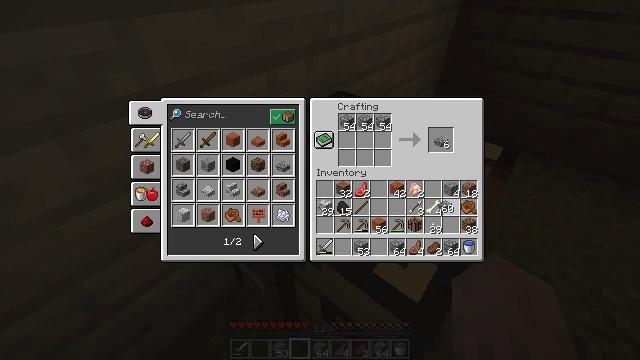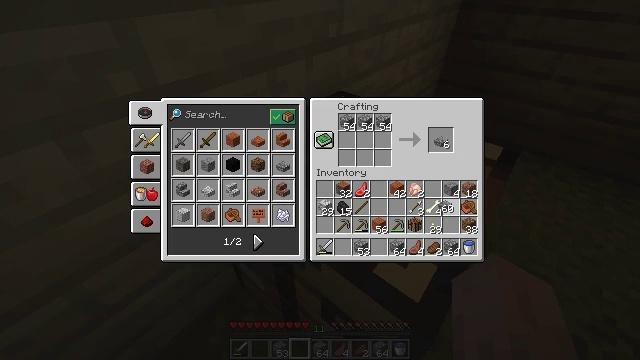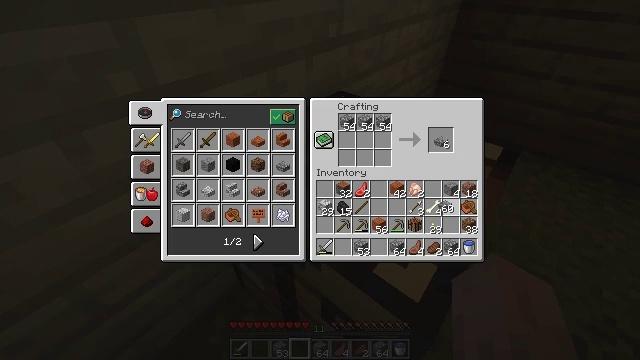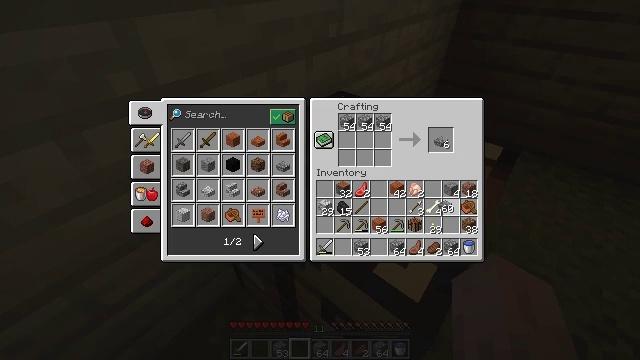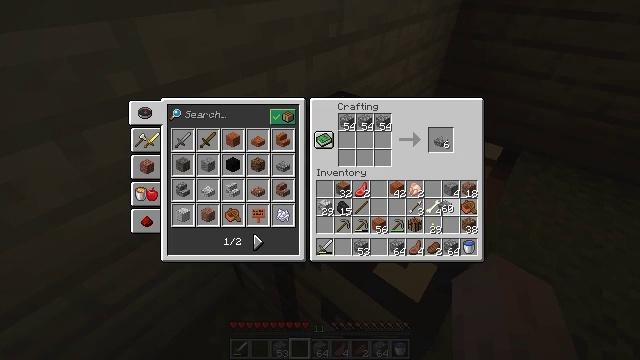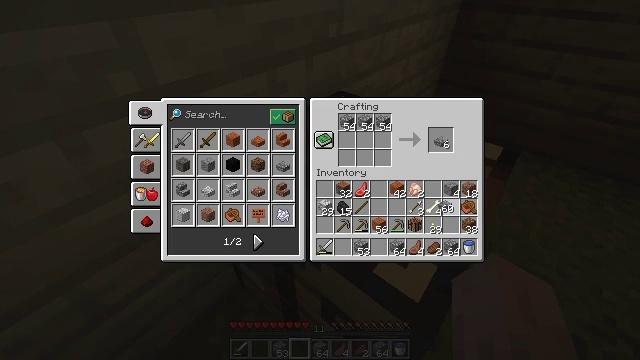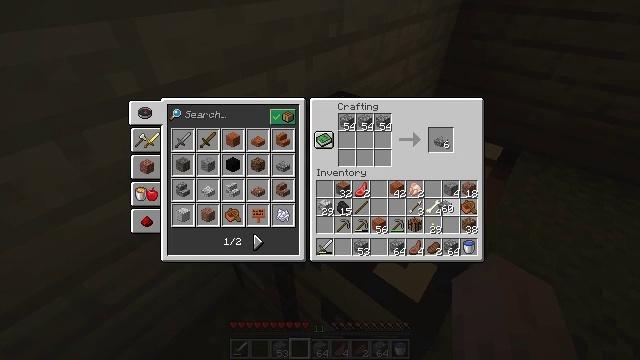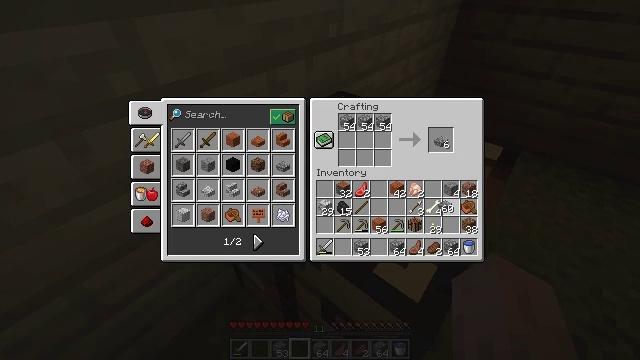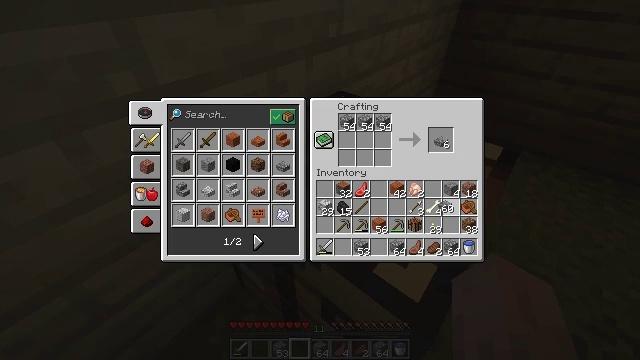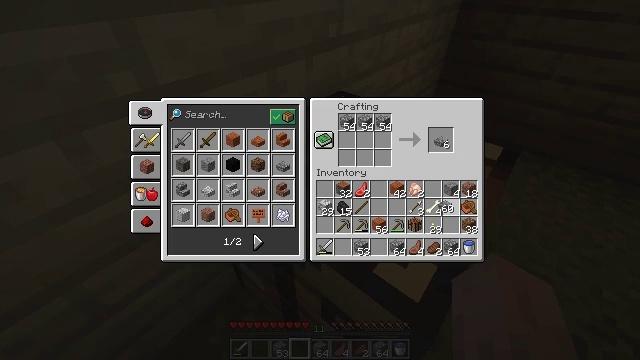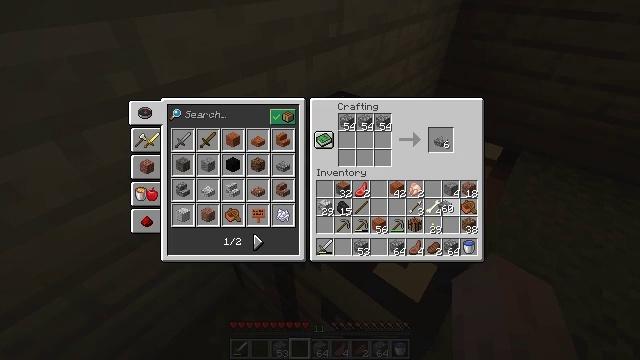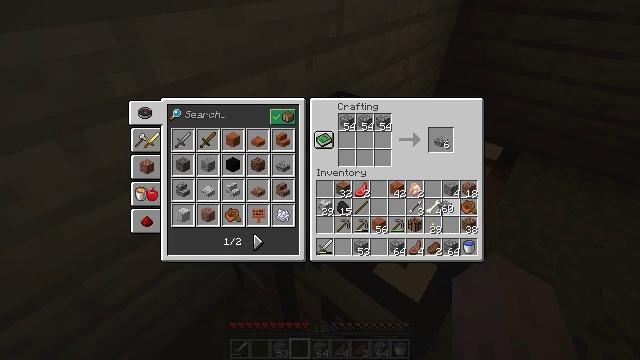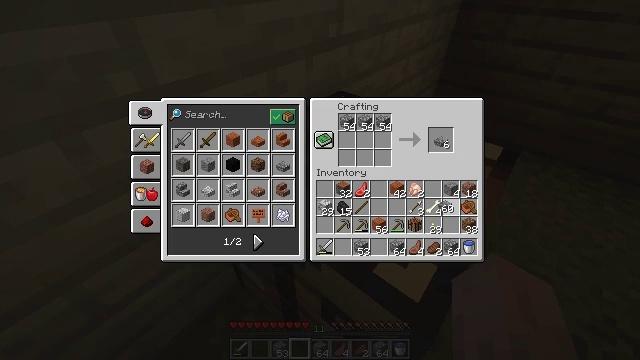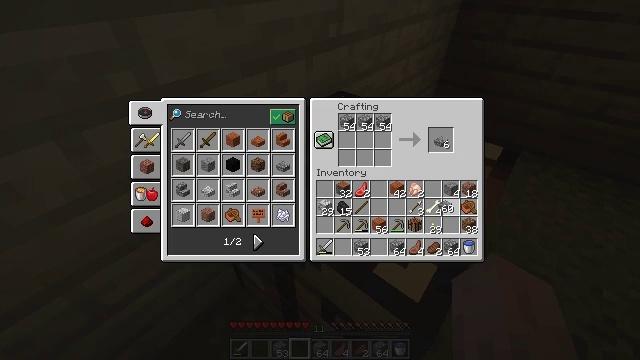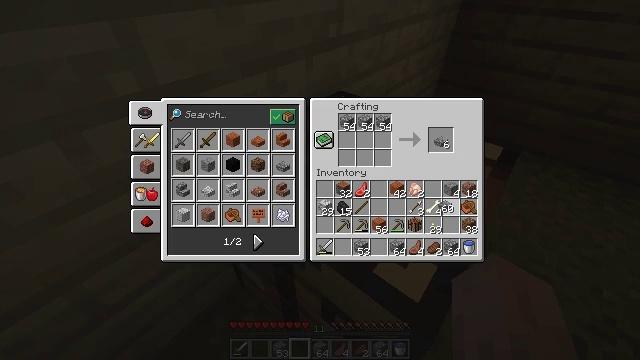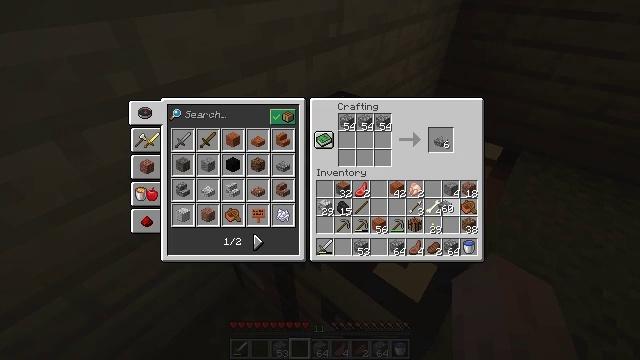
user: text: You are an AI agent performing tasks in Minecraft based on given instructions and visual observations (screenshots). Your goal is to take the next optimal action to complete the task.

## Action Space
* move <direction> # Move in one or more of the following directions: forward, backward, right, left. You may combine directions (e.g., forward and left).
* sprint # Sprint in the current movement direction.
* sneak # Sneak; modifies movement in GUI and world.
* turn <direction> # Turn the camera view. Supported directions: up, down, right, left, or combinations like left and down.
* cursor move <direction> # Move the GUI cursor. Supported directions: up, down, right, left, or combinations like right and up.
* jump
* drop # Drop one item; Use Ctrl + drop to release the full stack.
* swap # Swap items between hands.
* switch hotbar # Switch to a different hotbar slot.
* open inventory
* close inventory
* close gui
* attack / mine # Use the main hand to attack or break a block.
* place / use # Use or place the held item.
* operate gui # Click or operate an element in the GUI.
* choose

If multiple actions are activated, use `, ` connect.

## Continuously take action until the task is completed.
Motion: motion action
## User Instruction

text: Make a cobblestone slab using the crafting table.
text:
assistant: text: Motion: no_op
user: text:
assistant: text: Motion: no_op
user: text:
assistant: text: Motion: no_op
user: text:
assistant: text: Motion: no_op
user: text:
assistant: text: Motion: no_op
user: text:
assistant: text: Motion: no_op
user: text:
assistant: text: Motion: no_op
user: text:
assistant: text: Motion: no_op
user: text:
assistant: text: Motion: no_op
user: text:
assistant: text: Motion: no_op
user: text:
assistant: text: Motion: no_op
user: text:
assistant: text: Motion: no_op
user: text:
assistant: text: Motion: no_op
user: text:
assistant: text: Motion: no_op
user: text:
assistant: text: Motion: no_op
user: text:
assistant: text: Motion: no_op
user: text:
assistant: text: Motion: no_op
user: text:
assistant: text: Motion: no_op
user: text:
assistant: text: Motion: no_op
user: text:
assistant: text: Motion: no_op
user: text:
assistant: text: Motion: no_op
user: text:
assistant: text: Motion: no_op
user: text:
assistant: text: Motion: no_op
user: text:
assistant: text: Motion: no_op
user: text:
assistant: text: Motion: no_op
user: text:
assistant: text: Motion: no_op
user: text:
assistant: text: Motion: no_op
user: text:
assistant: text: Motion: cursor move up
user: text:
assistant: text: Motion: cursor move up
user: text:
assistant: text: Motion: no_op